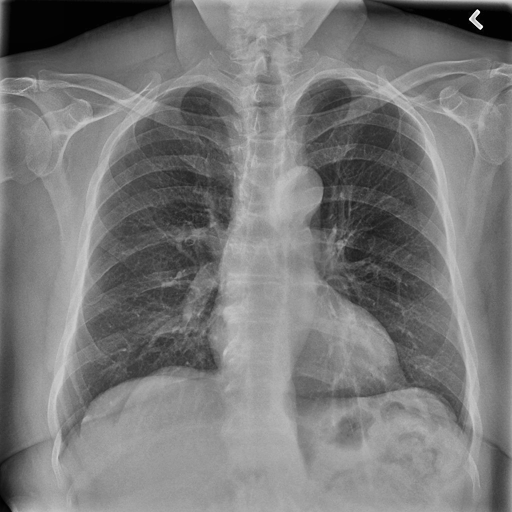
Finding: NORMAL